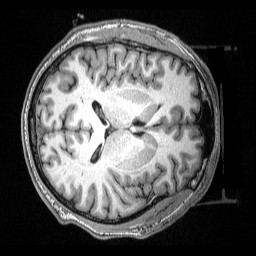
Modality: T1w
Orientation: axial
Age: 43
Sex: male
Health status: ill
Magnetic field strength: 3 T
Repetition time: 2.53 s
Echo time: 0.00331 s